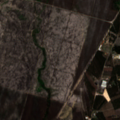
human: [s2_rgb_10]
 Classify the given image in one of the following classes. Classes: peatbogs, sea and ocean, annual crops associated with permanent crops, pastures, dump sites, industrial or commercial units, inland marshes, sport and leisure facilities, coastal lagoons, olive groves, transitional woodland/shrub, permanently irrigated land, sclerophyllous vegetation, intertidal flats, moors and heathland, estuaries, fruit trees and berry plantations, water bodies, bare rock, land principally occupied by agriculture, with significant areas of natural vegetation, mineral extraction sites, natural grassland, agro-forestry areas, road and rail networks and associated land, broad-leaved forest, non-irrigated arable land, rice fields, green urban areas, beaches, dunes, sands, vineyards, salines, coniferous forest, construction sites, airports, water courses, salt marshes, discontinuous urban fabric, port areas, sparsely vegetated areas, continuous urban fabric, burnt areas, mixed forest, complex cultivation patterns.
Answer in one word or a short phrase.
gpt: coniferous forest, transitional woodland/shrub